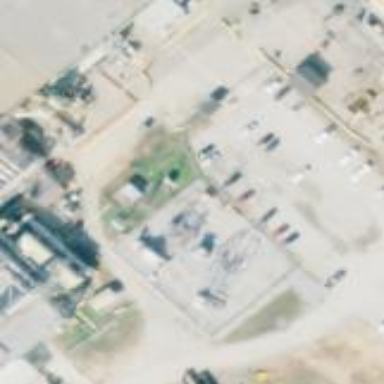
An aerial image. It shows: Industrial power substation enclosed by fence.